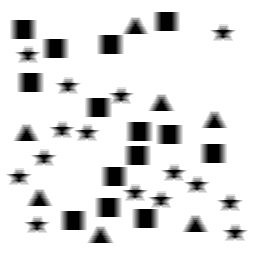
Squares: 14
Triangles: 7
Stars: 15
Total shapes: 36